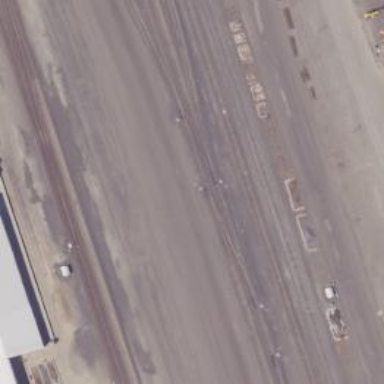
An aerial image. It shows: Railway yard in service.